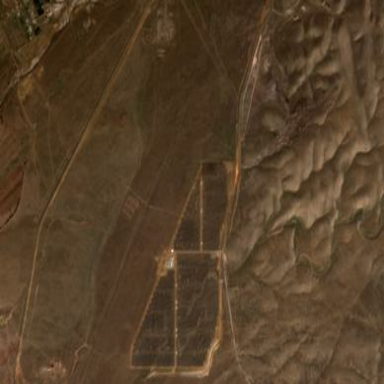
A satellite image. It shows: Solar photovoltaic power plant surrounded by fence.